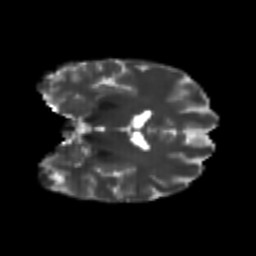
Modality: T2w
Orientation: coronal
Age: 20
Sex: female
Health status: healthy
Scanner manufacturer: philips
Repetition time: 7.389 s
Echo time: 0.08599 s